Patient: sex M, age 73
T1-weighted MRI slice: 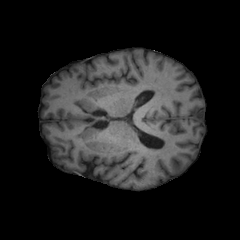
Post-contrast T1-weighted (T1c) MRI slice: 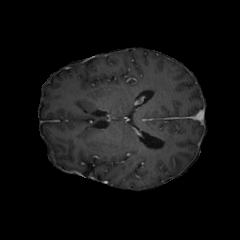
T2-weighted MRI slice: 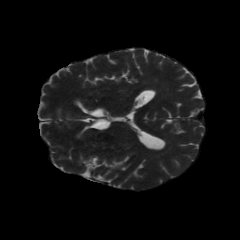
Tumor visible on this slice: no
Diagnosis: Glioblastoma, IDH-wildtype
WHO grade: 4